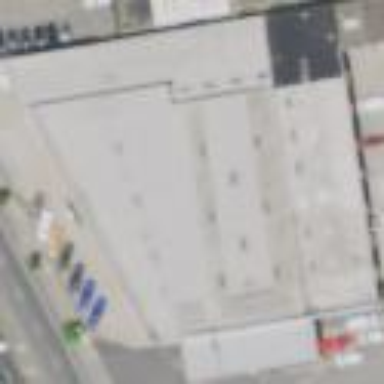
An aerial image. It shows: Building housing car shop.